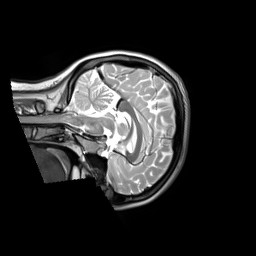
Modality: T2w
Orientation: sagittal
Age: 20
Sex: female
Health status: ill
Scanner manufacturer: siemens
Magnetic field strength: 3 T
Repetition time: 2.8 s
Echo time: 0.326 s